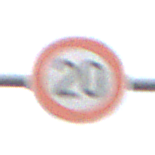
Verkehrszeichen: Geschwindigkeit20
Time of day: MorningAfternoon
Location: Outdoor (Nature)
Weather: Overcast
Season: NotSpecified
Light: Natural